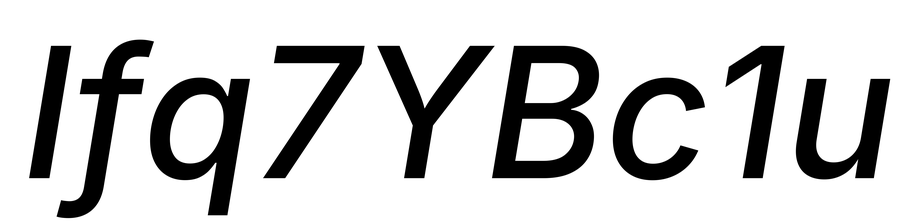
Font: Inter-Italic_Medium_Italic